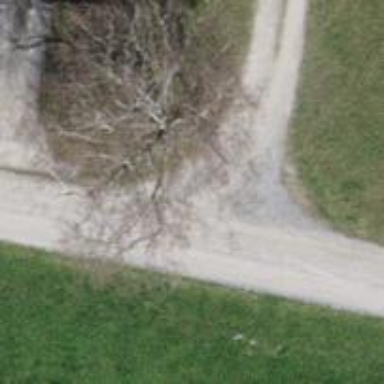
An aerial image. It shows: Gravel track.